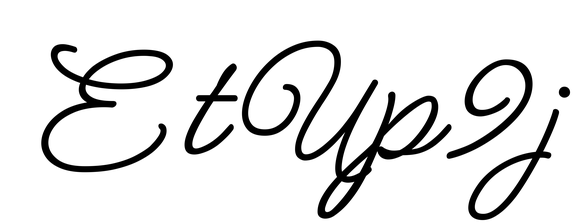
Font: MeowScript-Regular